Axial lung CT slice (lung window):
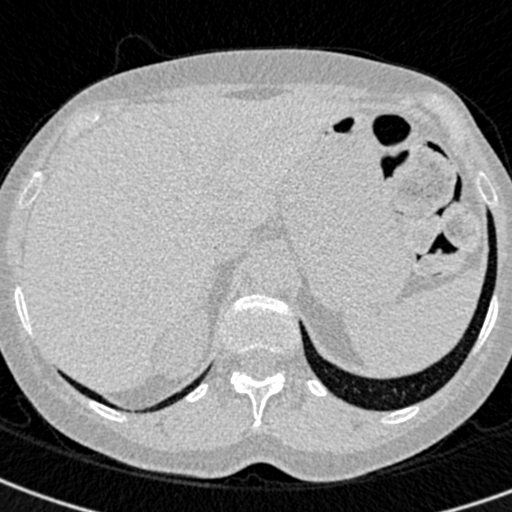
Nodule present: no